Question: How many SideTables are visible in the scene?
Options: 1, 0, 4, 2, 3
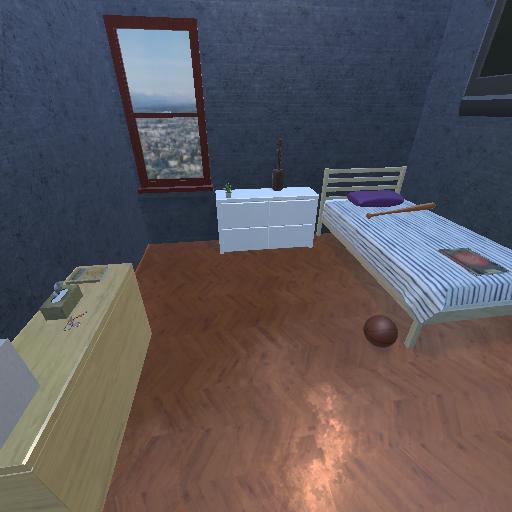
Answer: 1